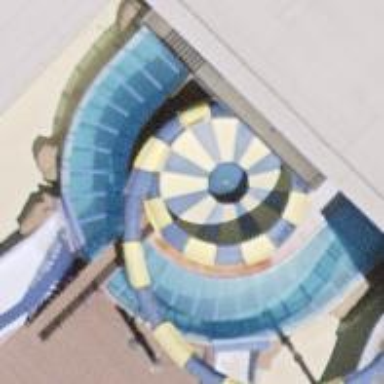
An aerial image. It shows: Water slide attraction.